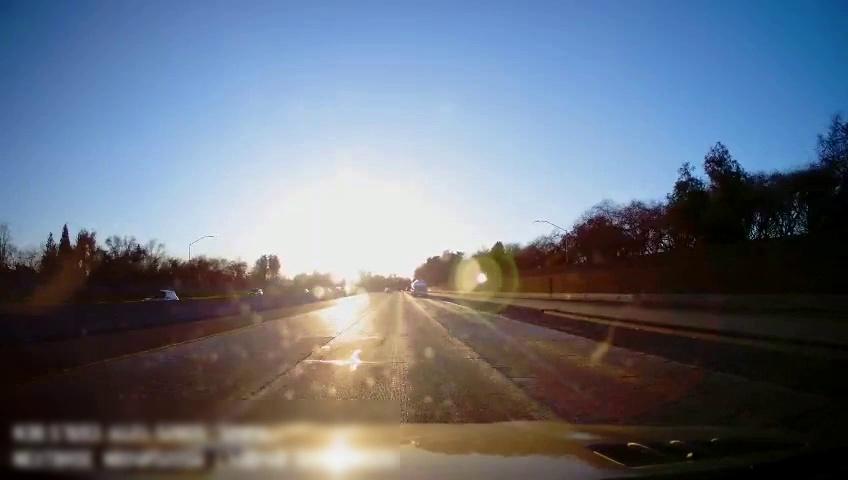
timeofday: Day
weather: Sunny
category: Drivable Space
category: Vehicles | Truck
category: Vehicles | Car
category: Vehicles | SUV
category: Lanes | Current Lane
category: Lanes | Current Lane
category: Lanes | Alternate Lane
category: Lanes | Alternate Lane